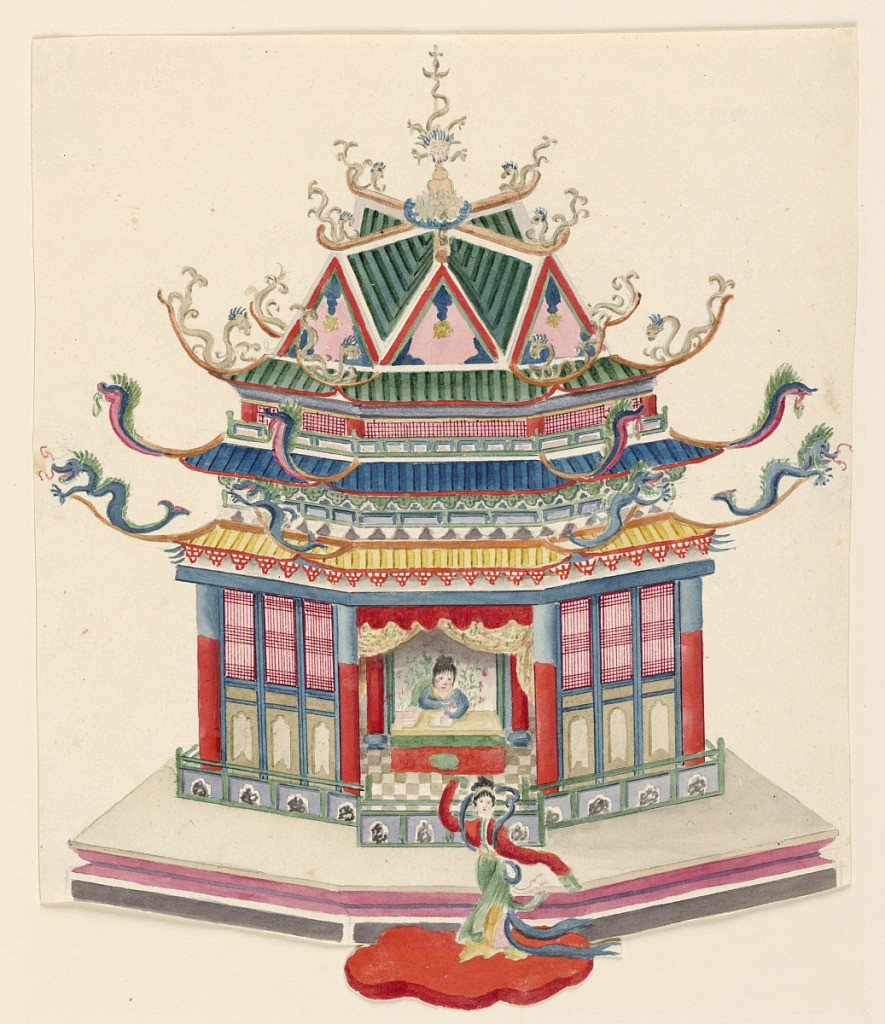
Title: Design for a Chinese Pavilion
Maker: Frederick Crace, English, 1779–1859
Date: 1815–22
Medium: Brush and watercolor, pen and ink on paper
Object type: Drawing
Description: An octagonal building having three tiers of roofs with dragon finials. The structure is enclosed, but the side facing the spectator is open, showing a woman seated before a table. A dancing figure appears in front of the pavilion.